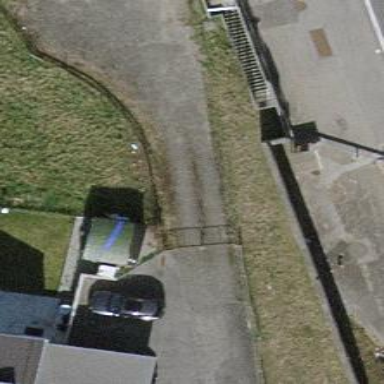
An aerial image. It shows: Gate.